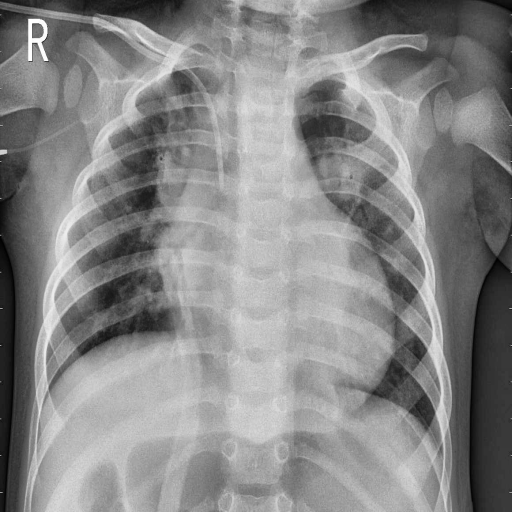
Finding: PNEUMONIA